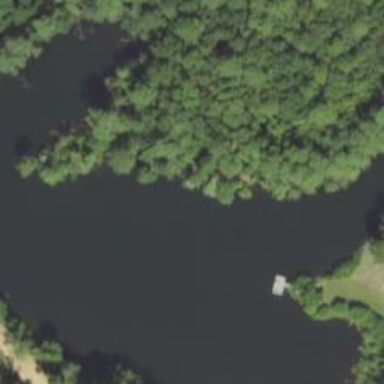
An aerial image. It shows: Pond surrounded by natural water.